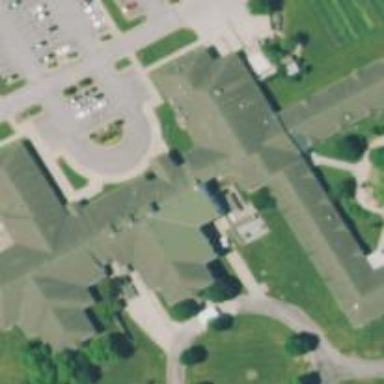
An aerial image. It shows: Building that serves as nursing home.